Question: I have a richTextbox which some texts inside. Currently, the "orange" is located in the line 3....so how can i get the line of "orange". My code doesn't work =(

My C# code:
'''
private void button1_Click(object sender, EventArgs e)
{
string orange = "orange";
int a = richTextBox1.Text.IndexOf(orange);
var b = richTextBox1.Lines.ElementAt(a);
textBox1.Text = b.ToString();
}
'''
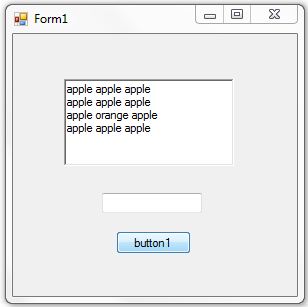
Answer: How about
'''
private void button1_Click(object sender, EventArgs e)
{
string orange = "orange";
textBox1.Text = richTextBox1.GetLineFromCharIndex(
richTextBox1.Find(orange)
);
}
'''
Refer to the documentation of <URL>
Basically 'Find(string)' returns the index of the beginning of the string in the text (or '-1' if the string wasn't found), this index is passed to 'GetLineFromCharIndex(int)' which in turn retrieves the line number of the specified index.
You may have to handle the special case where your string was not found and '-1' was returned from 'Find(string)'.